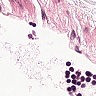
Metastatic tissue present: no